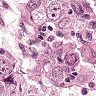
Metastatic tissue present: yes